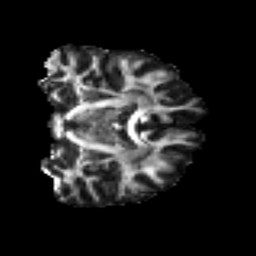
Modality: FA
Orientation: coronal
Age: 22
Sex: male
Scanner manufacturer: ge
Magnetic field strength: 3 T
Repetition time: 7.8 s
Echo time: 0.0607 s